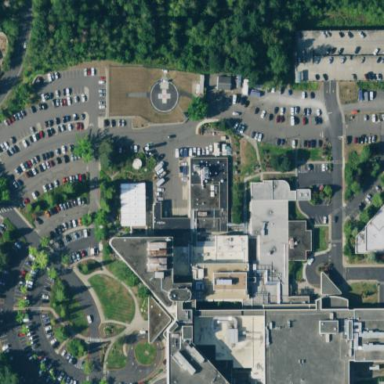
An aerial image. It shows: Healthcare facility identified as hospital.